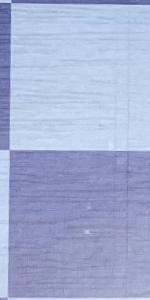
Label: Empty